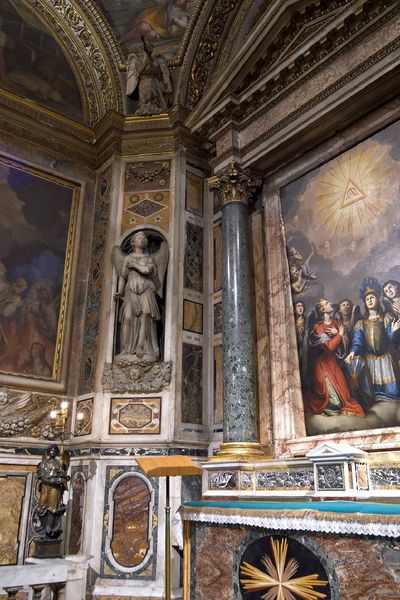
Titel: Ausstattung der dritten Kapelle auf der Südseite in Il Gesù in Rom
Künstler: Federico Zuccari
Standort: Rom, Il Gesù (EU - I - Latium)
Schlagwörter: flügel, gemälde, gott, himmel, weiß, wolken, dreieck, braun, marmor, pfeiler, säule, säulen, türkis, wolke, architektur, spitze, bild, kirche, figur, gold, decke, innen, blatt, engel, statue, bilder, ecke, bogen, giebel, rundbogen, detail, wandgemälde, nische, gewölbe, kreuz, stern, strahlen, ritter, rüstung, altar, sims, skulpturen, jesus, heiliger, ständer, wandbild, zahnfries, omega, alpha, korintisches kapitell, knienend